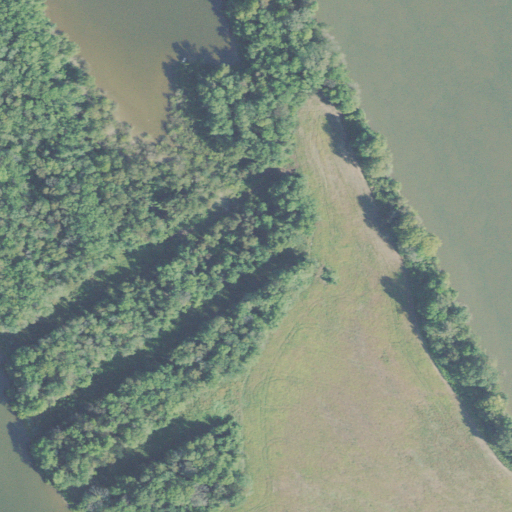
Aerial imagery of depression(s) in Tennessee named Perryville Dewatering Area containing woody wetlands, cultivated crops, open water, herbaceous wetlands, and barren land